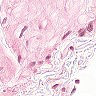
Metastatic tissue present: no